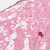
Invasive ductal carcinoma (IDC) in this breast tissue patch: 0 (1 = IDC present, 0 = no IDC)